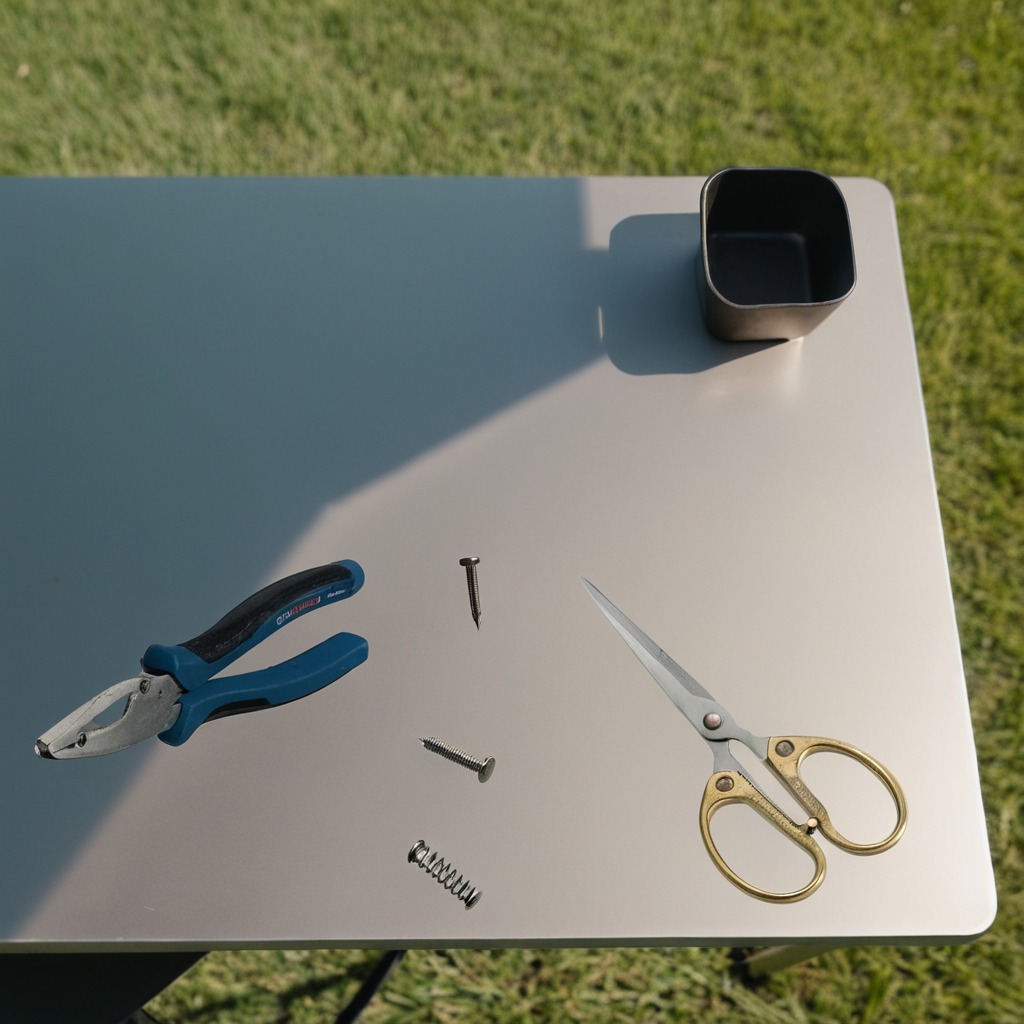
A metal machine screw, an iron nail, pliers, a coiled metal spring, and a pair of scissors are lying on the textured surface of a clean utility table.